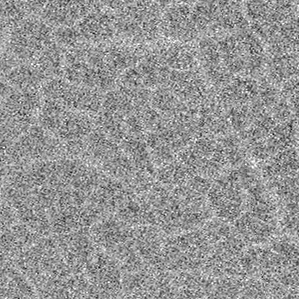
Label: frost